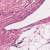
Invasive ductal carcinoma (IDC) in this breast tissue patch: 0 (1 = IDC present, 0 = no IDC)